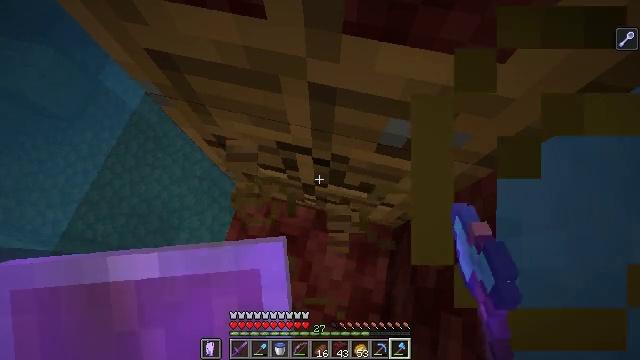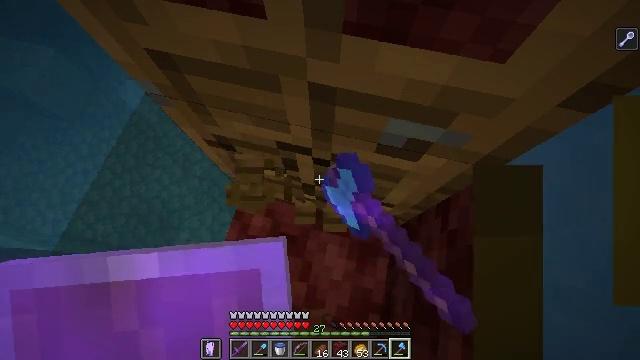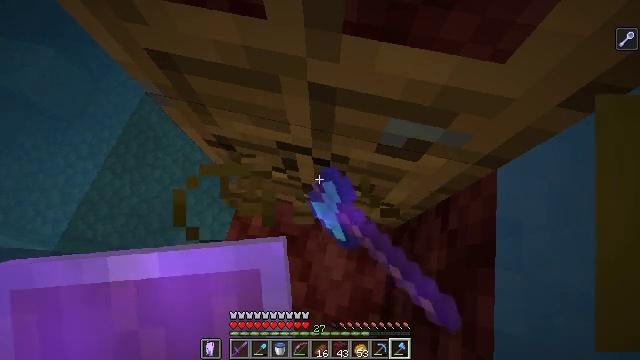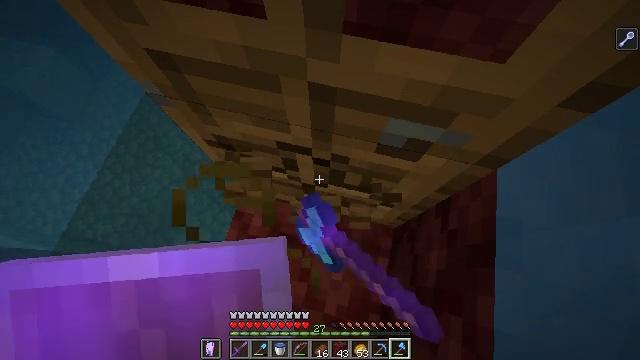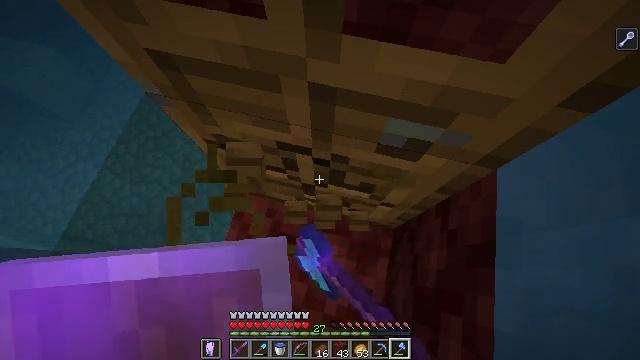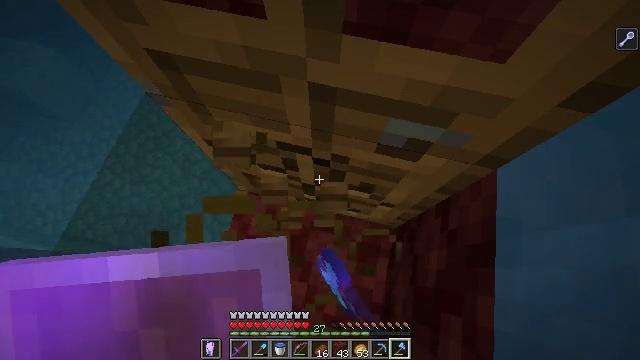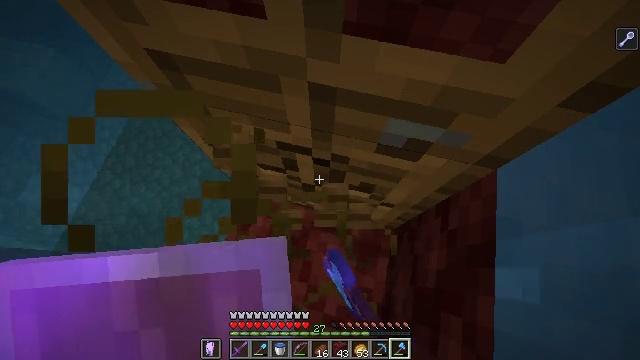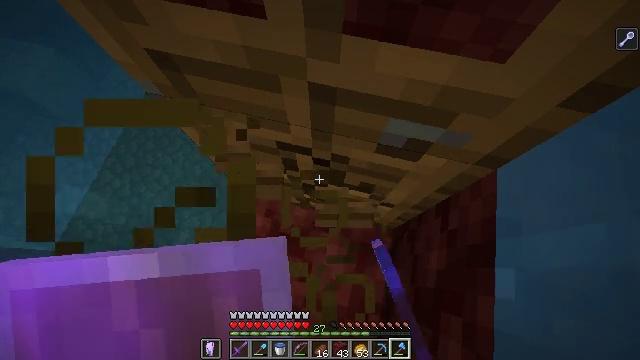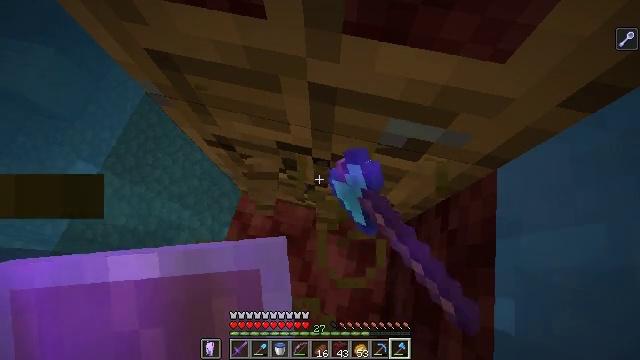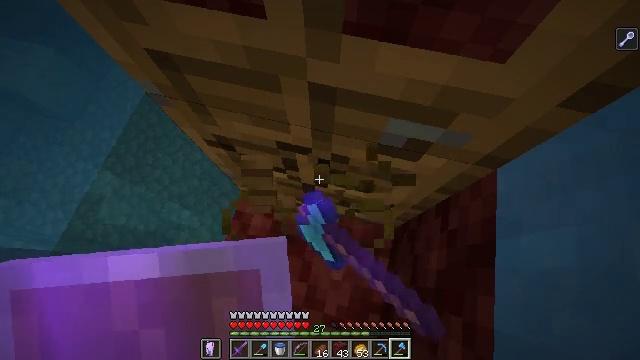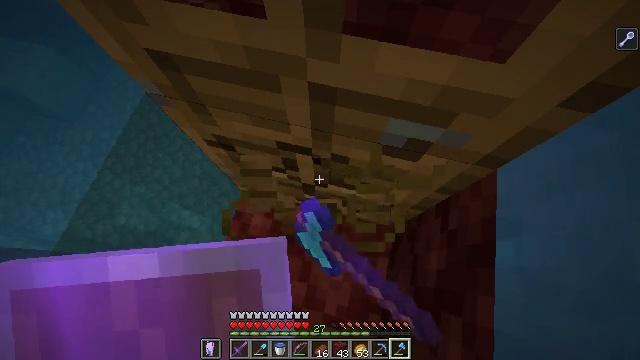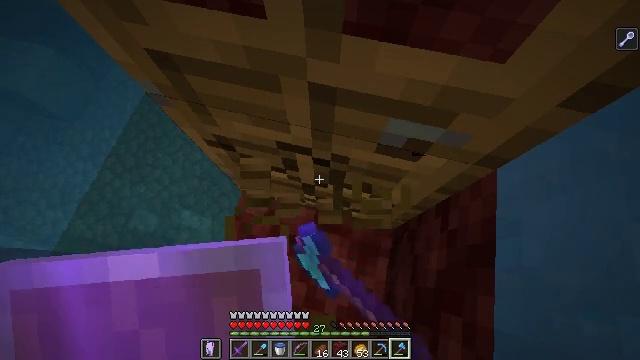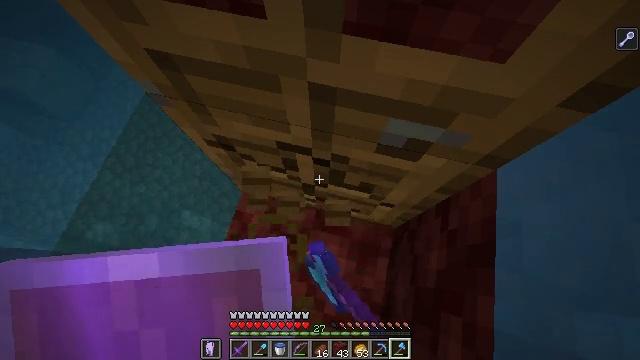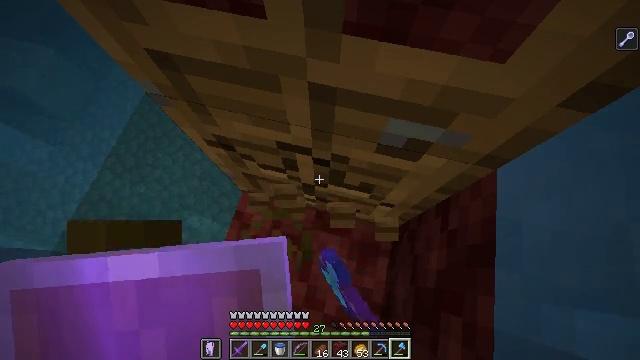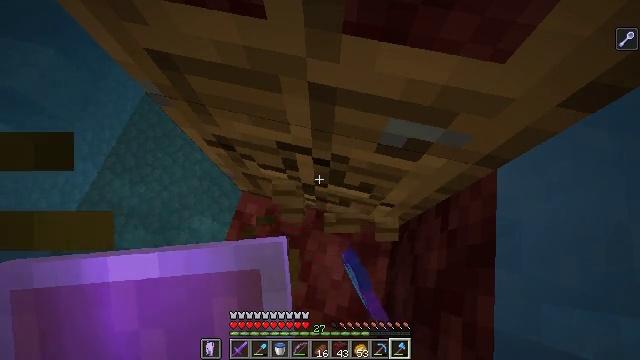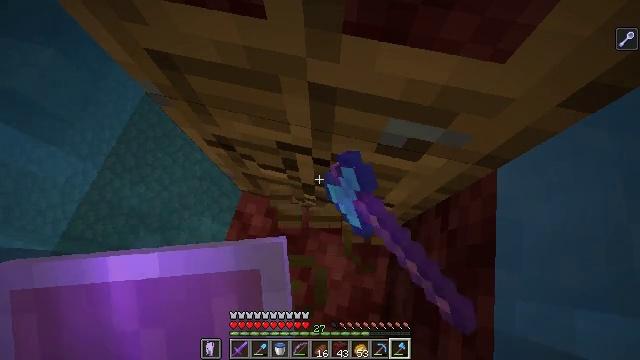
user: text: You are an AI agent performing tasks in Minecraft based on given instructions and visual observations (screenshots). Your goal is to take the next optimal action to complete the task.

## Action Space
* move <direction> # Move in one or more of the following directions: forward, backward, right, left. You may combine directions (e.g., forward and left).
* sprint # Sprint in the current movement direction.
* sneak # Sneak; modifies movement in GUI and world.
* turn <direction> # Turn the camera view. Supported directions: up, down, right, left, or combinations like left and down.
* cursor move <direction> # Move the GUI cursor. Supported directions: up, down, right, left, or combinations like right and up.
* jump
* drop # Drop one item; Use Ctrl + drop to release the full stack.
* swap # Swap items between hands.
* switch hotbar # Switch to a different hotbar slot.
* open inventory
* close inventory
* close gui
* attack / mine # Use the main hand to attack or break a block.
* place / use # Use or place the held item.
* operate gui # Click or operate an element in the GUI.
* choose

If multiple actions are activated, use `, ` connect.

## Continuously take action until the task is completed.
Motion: motion action
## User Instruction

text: Destroy the oak door to retrieve it.
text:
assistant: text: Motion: attack / mine
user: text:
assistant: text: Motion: attack / mine
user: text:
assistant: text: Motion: attack / mine
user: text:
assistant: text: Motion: attack / mine
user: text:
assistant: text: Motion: attack / mine
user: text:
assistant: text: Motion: attack / mine
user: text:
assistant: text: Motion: attack / mine
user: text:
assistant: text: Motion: attack / mine
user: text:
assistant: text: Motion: attack / mine
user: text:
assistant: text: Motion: attack / mine
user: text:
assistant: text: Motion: attack / mine
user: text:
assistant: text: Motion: attack / mine
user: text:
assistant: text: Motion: attack / mine
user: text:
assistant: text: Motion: attack / mine
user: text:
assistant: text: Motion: attack / mine
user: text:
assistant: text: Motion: attack / mine
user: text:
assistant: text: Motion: attack / mine
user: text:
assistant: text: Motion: attack / mine
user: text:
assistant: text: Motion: attack / mine
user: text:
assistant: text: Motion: attack / mine
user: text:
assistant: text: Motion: attack / mine
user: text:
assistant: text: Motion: attack / mine
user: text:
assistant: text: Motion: attack / mine
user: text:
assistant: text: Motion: attack / mine
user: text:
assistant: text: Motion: attack / mine
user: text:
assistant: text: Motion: attack / mine
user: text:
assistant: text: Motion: attack / mine
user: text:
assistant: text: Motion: attack / mine
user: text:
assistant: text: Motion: attack / mine
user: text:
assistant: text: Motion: attack / mine